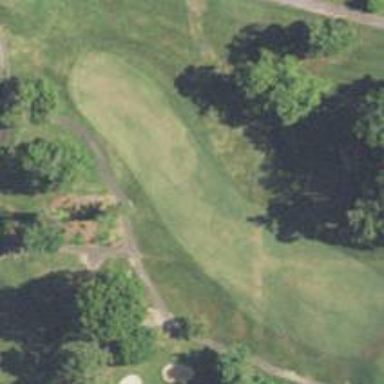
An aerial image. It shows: View of golf hole.